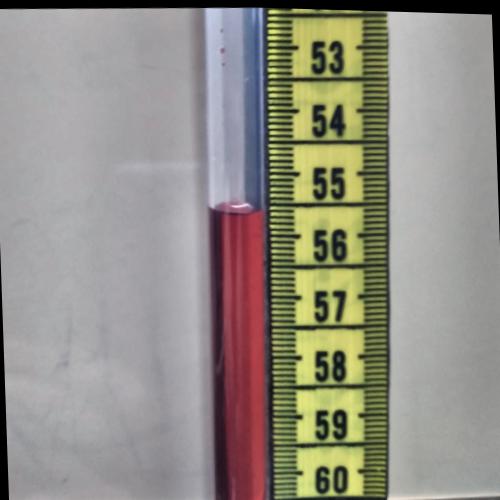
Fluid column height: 55.6 cm